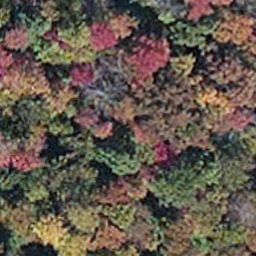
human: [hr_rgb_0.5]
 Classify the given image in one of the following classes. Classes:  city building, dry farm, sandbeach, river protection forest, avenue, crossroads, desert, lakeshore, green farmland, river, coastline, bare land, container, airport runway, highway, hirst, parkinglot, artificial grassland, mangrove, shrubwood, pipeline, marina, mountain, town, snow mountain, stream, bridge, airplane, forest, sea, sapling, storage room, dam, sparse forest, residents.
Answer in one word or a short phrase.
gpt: mangrove